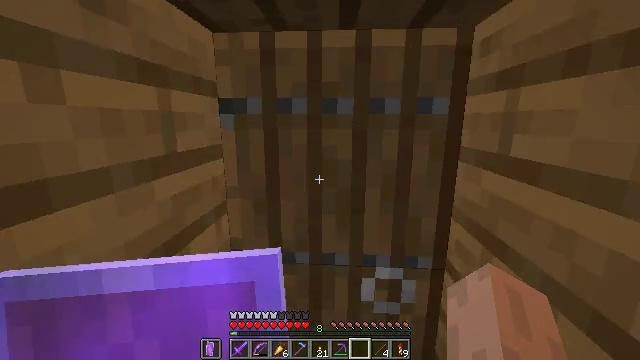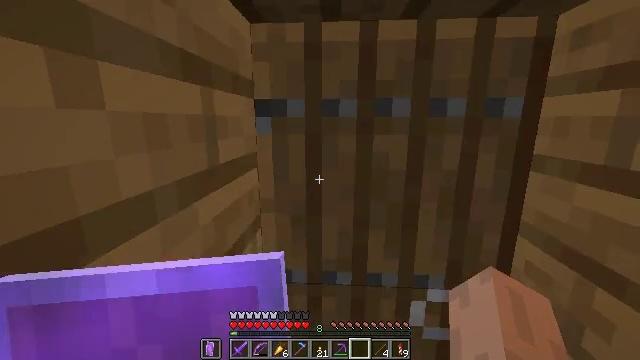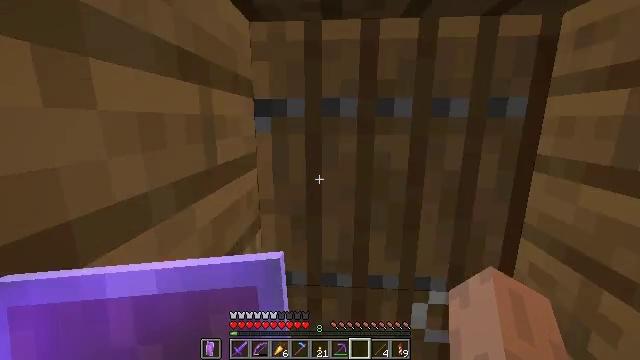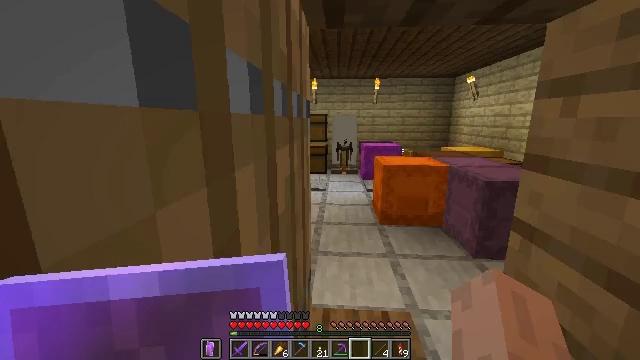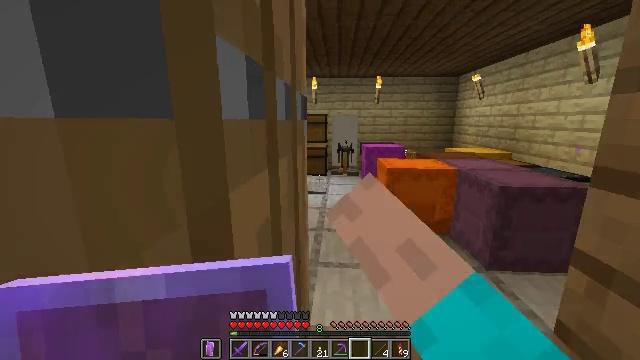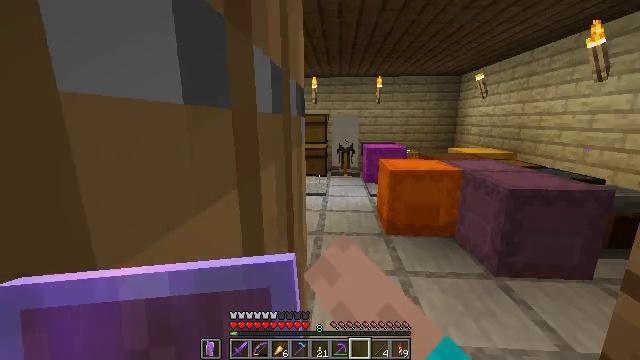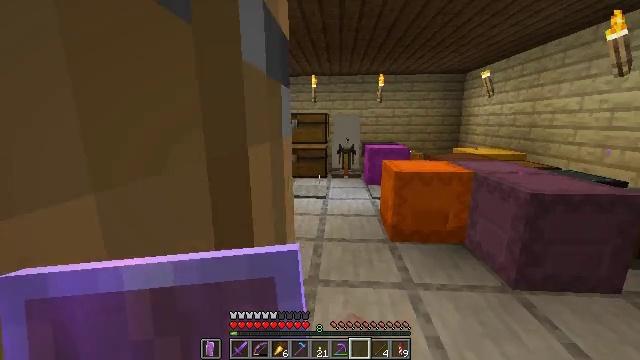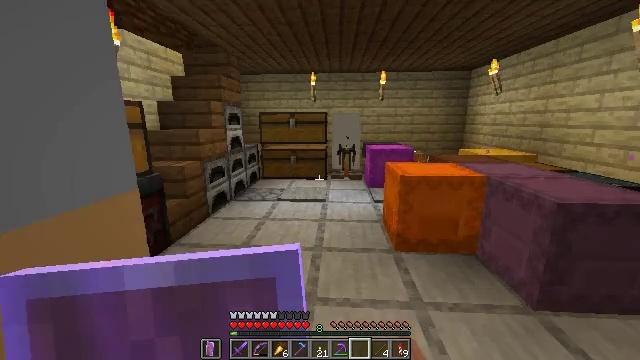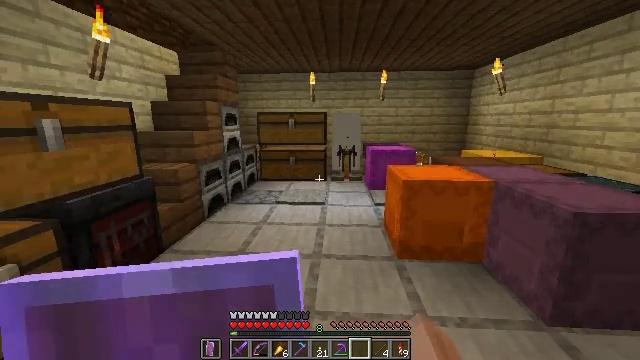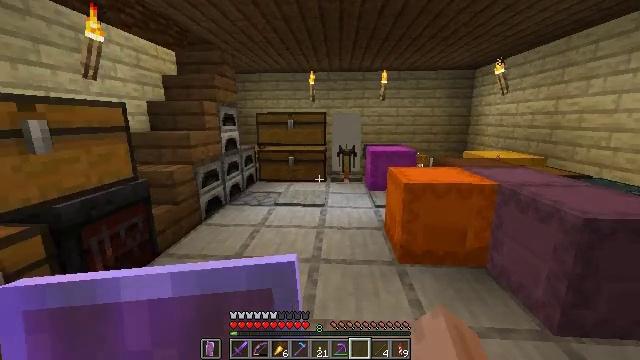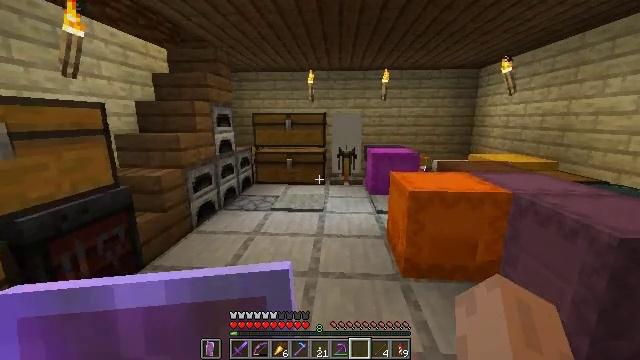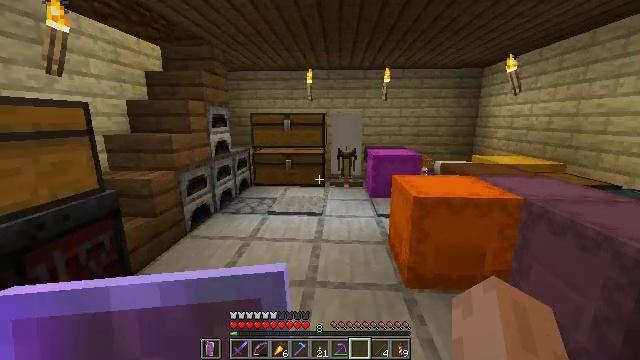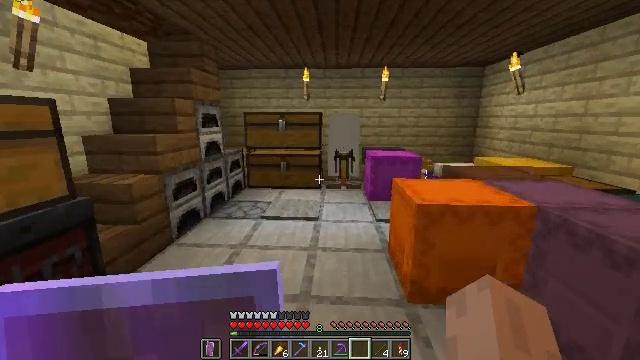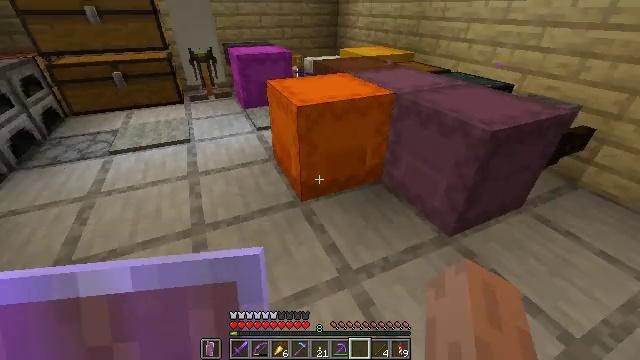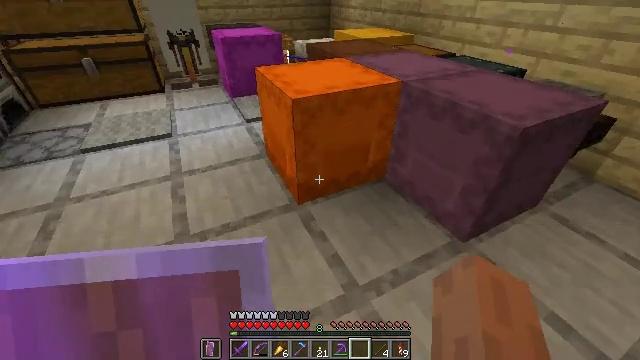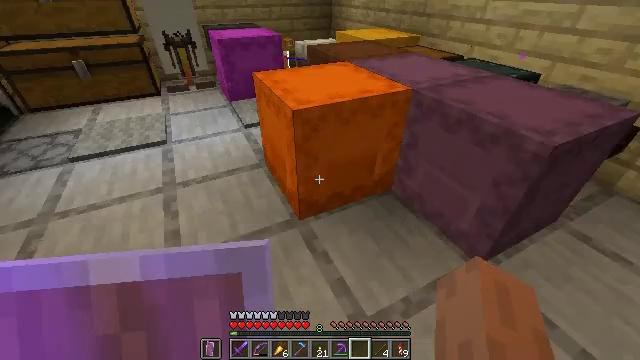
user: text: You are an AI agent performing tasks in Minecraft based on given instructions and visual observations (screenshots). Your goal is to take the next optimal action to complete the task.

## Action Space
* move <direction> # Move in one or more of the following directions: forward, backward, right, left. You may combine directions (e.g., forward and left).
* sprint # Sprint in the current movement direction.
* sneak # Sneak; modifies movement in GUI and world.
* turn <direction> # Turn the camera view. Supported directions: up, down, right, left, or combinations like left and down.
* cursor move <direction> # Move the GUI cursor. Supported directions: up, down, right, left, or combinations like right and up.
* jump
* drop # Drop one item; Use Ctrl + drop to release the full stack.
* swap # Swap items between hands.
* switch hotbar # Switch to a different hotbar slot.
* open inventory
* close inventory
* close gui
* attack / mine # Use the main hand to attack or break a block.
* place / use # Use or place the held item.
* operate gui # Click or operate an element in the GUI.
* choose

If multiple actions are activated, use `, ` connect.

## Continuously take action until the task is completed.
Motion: motion action
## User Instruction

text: Craft the respawn anchor using the crafting table.
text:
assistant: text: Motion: move forward and move left
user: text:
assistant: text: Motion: move forward and move left
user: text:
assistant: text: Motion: move forward, use / place
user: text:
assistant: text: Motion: move forward, use / place
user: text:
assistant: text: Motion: move forward
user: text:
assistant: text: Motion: move forward
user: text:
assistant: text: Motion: move forward
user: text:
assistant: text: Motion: move forward
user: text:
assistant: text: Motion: move forward
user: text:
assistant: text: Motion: move forward
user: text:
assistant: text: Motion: move forward
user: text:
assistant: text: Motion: move forward
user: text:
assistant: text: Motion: move forward, turn right and down
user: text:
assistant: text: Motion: move forward, turn right and down
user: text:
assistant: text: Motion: move forward
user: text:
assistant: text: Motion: move forward
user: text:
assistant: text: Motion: no_op
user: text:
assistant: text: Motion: no_op
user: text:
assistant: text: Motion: no_op
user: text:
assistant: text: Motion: turn right
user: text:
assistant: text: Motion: turn up
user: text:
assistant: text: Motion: no_op
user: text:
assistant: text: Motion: no_op
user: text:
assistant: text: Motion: no_op
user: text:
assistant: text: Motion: no_op
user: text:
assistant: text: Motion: no_op
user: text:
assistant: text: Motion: turn right
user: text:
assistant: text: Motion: move forward, turn right
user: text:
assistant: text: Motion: move forward
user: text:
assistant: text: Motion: move forward, jump